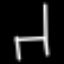
Label: chair